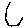
Label: hexagon